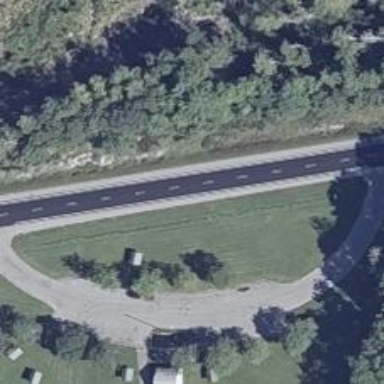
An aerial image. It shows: Rest area on the road.